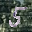
Label: 5